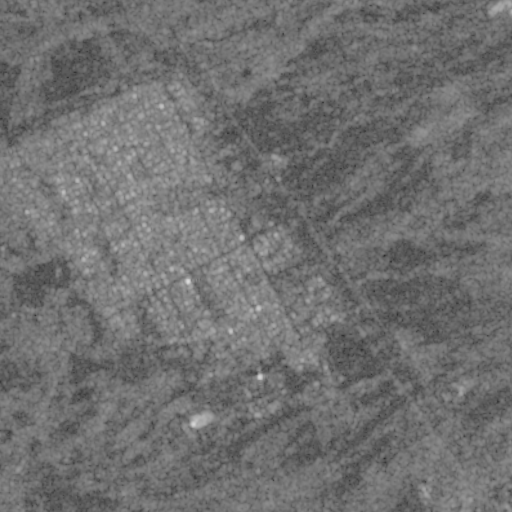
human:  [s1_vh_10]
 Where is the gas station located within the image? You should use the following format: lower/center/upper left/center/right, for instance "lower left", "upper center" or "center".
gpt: The gas station is located in the center of the image.
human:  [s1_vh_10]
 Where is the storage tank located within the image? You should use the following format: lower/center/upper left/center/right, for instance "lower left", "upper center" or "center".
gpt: The storage tank is located in the center of the image.
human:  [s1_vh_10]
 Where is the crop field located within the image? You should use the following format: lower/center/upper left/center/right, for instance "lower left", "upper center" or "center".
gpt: There is no crop field in the image.

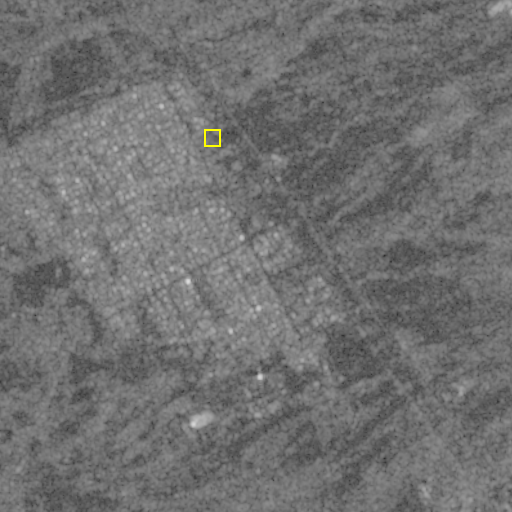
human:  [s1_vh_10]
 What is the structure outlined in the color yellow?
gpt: The structure outlined in yellow is a park.
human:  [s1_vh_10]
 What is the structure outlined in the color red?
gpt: There is no red outline.